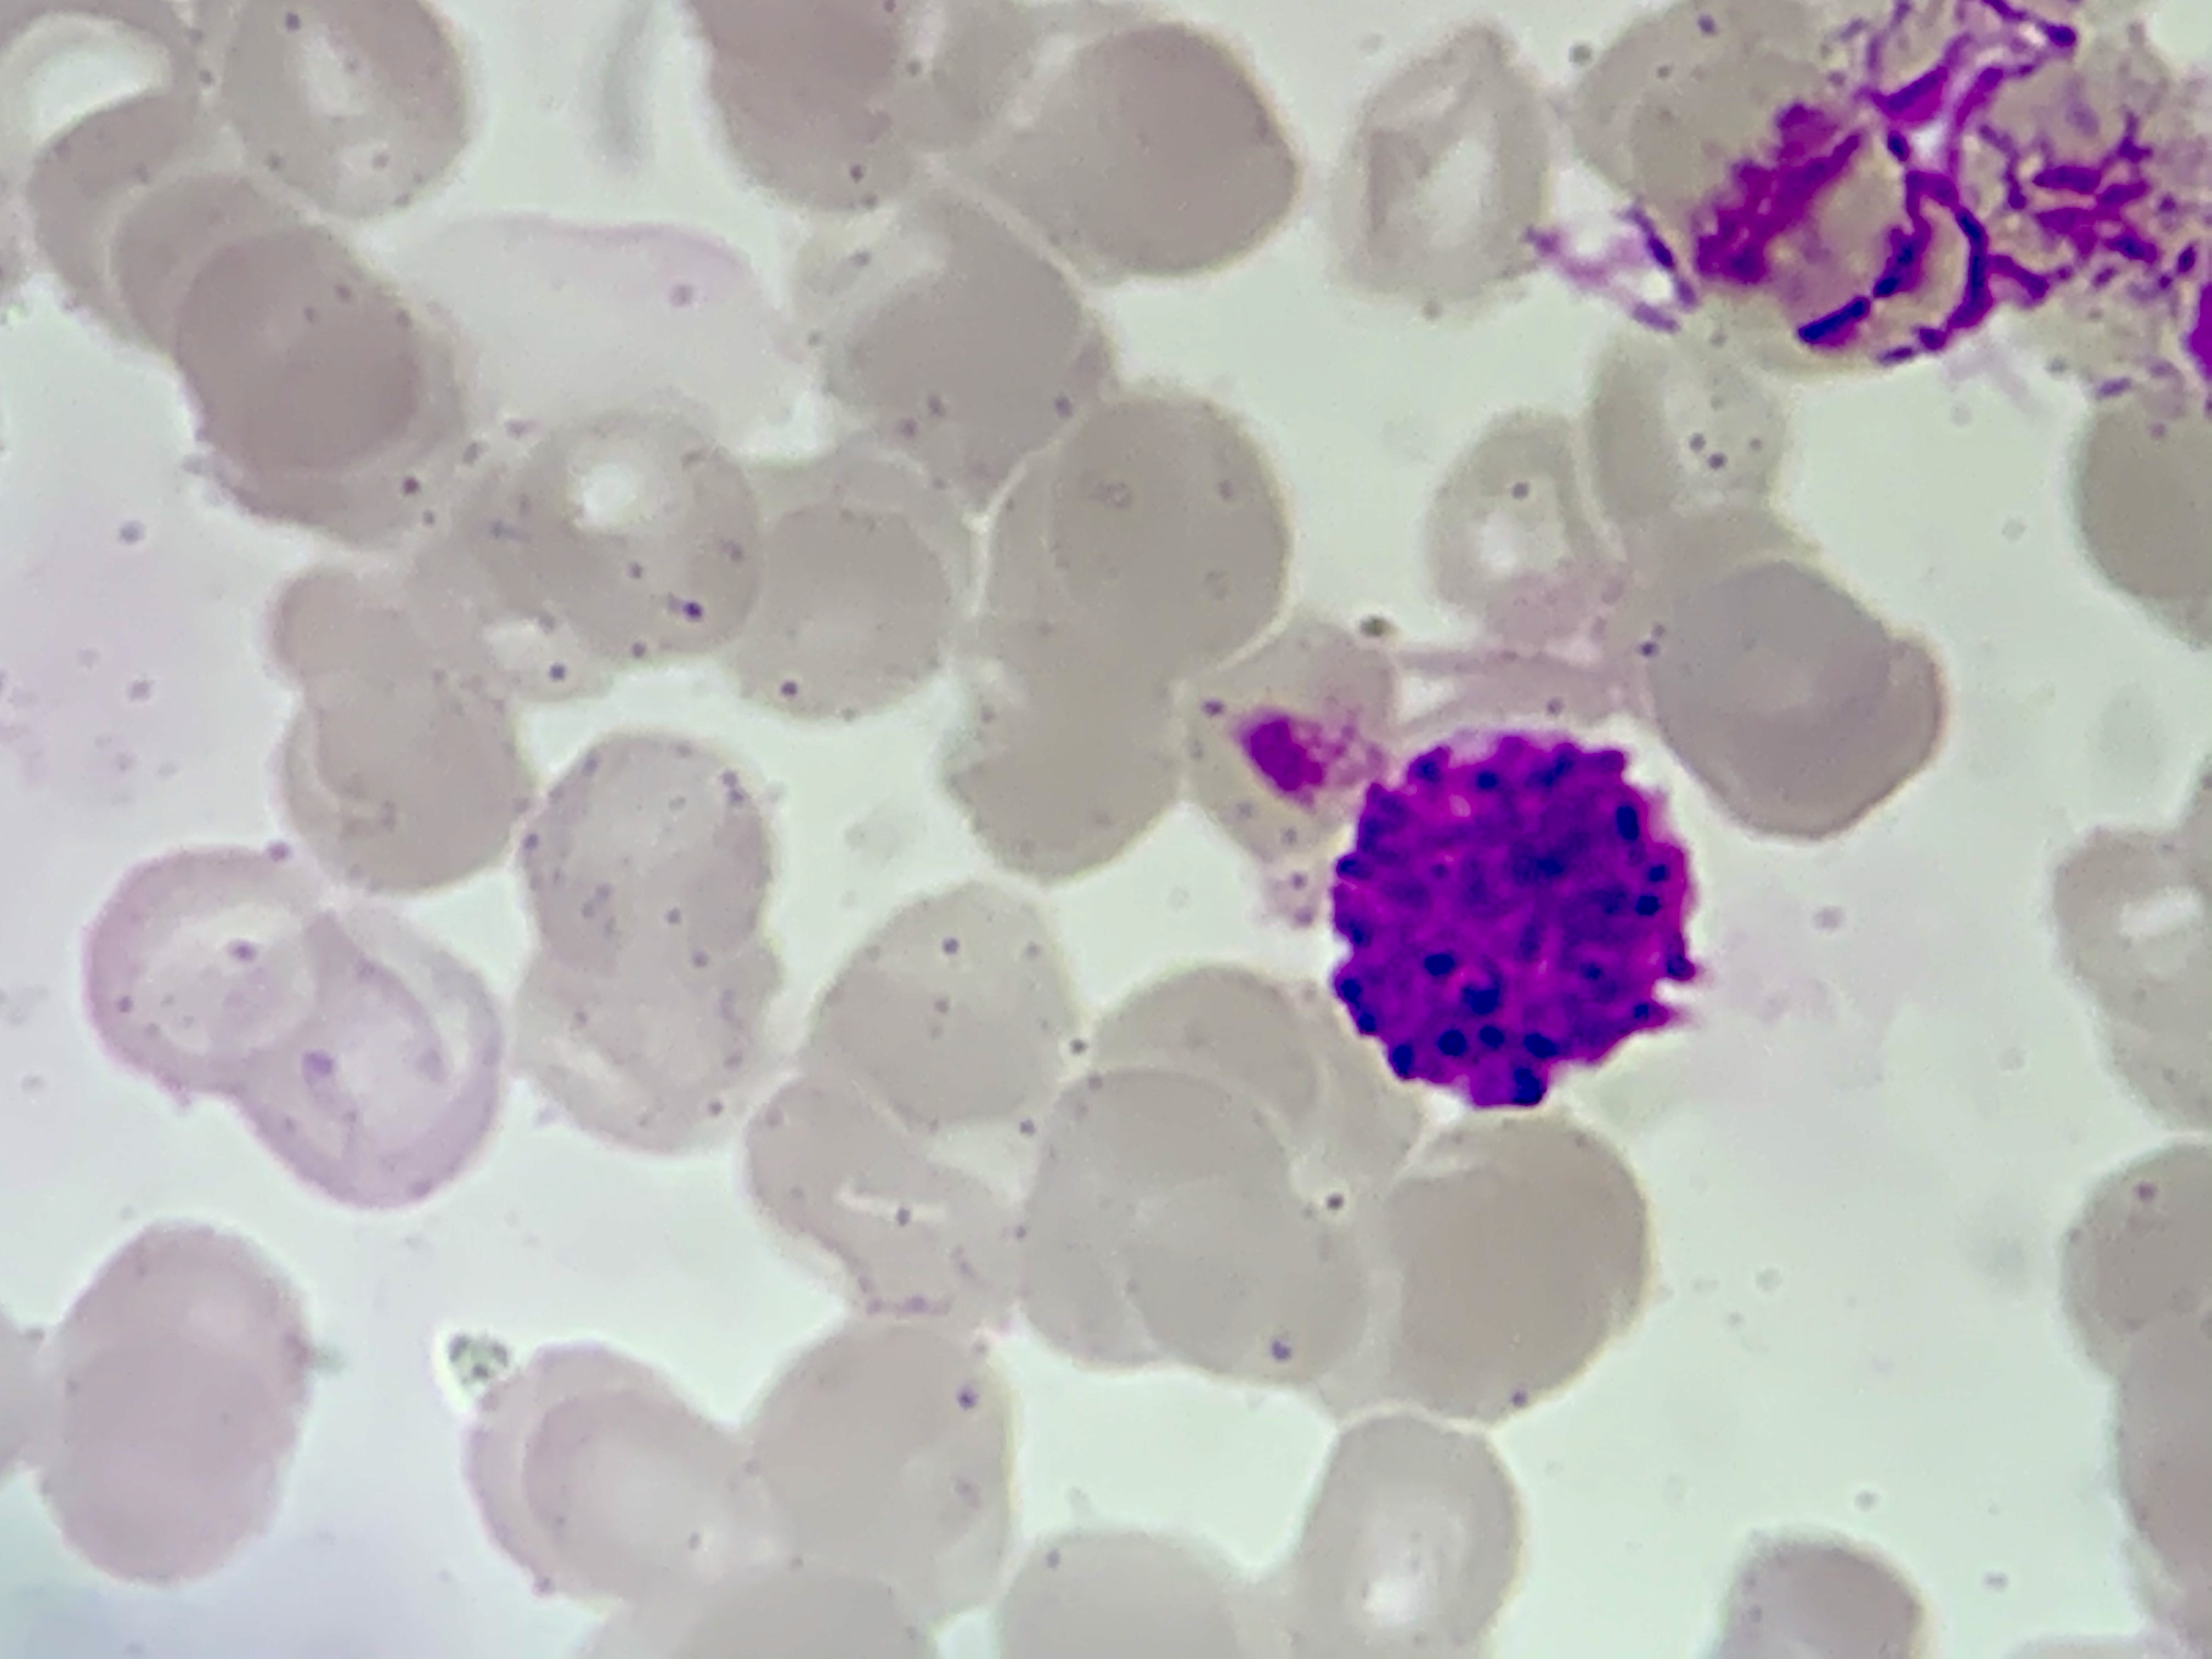
Cell type: BASOPHILS